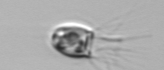
Label: Balanion